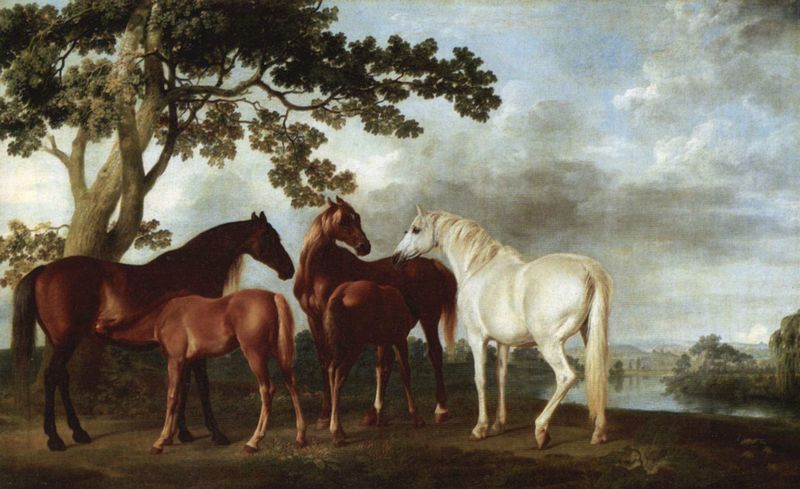
Titel: Stuten und Fohlen in einer Flußlandschaft
Künstler: George Stubbs
Standort: London
Institution: Tate Gallery
Schlagwörter: baum, blau, blätter, gemälde, gruppe, himmel, körper, laub, schatten, wasser, weiß, wolken, bäume, fluss, grün, landschaft, see, ufer, äste, braun, grau, gras, rot, tier, tiere, wiese, wolke, malerei, trinken, augen, bild, öl, bach, baumstamm, erde, horizont, natur, spiegelung, stamm, weide, brücke, gewässer, boden, familie, blatt, england, krone, ohren, wald, pferd, pferde, hufe, mähne, rappe, schwanz, schweif, berge, herde, koppel, constable, himmeö, lichtung, schimmel, studien, hubi, ross, rosse, nüstern, bachlauf, hain, brauner, stute, maum, tränken, rappen, erinnerung, gaul, weise, trauerweide, mähnen, fohlen, stuten, säugen, mähre, ere, muttermilch